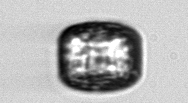
Label: Thalassiosira